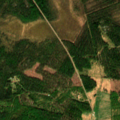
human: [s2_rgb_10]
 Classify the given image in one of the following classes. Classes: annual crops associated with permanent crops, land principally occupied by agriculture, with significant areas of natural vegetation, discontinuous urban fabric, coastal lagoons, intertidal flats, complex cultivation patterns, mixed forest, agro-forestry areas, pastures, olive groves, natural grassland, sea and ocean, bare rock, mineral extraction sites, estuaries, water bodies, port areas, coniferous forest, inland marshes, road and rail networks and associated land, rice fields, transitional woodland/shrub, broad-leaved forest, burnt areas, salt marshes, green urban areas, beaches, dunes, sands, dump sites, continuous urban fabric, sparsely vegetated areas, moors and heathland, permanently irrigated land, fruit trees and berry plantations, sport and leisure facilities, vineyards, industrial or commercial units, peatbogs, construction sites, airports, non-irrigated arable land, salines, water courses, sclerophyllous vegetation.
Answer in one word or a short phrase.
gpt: non-irrigated arable land, broad-leaved forest, coniferous forest, mixed forest, transitional woodland/shrub